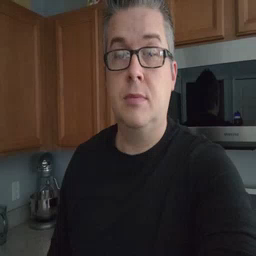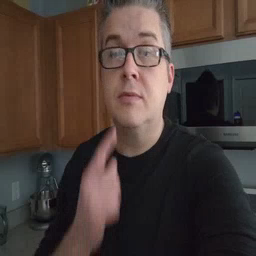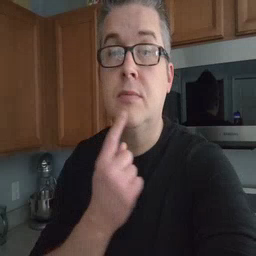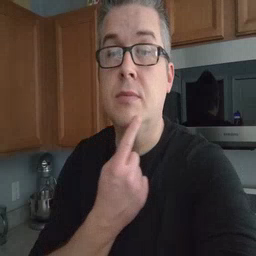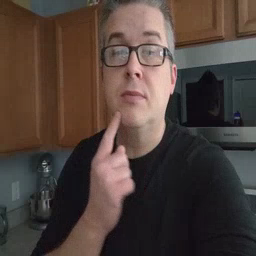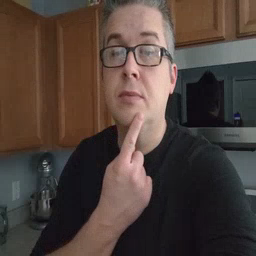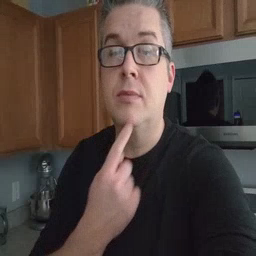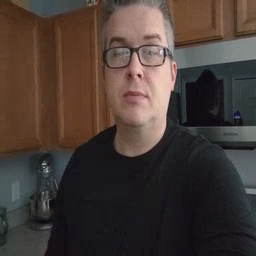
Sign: chin